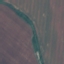
Land use / land cover: AnnualCrop